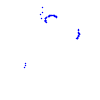
Particle: proton